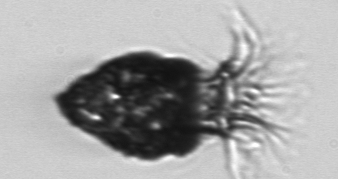
Label: Stenosemella_pacifica